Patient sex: F
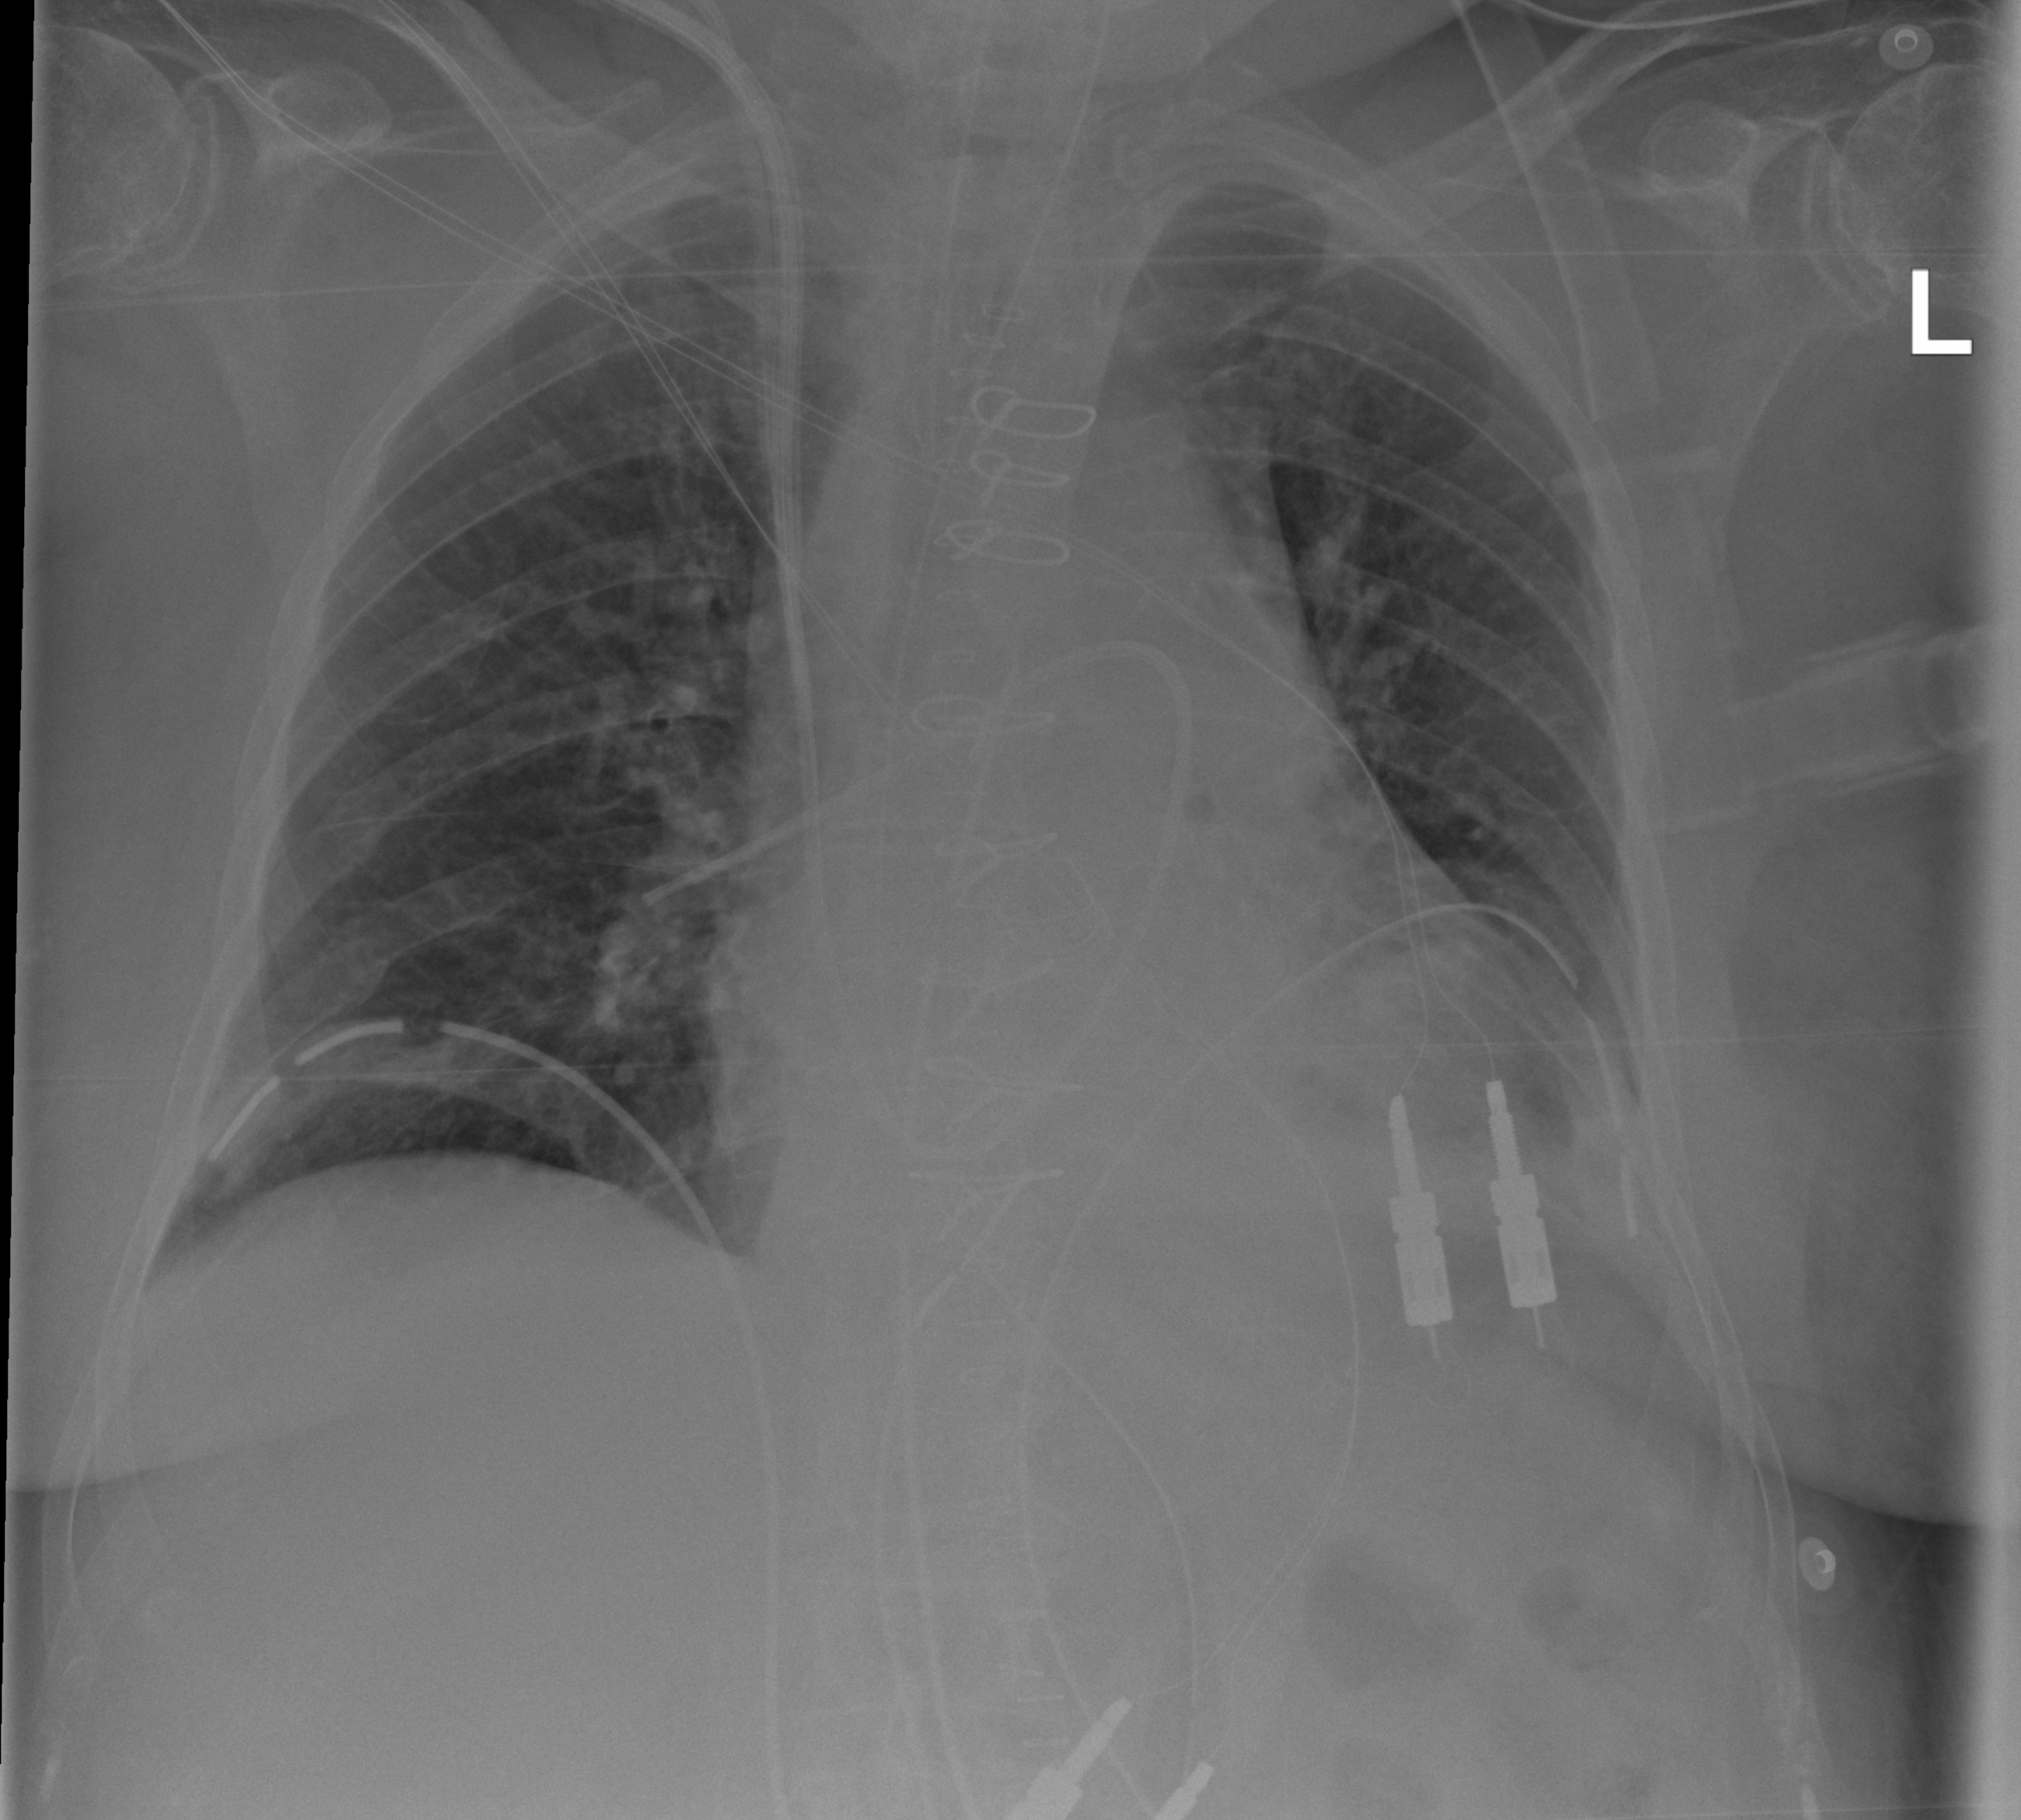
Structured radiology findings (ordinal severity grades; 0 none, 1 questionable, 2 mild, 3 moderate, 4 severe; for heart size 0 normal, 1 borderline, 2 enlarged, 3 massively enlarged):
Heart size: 2
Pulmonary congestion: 1
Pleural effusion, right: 0
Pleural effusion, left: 2
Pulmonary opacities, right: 0
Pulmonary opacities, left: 0
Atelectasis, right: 0
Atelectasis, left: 2